Aerial crown-view tile of a tropical tree (Barro Colorado Island, Panama), acquired 20240611:
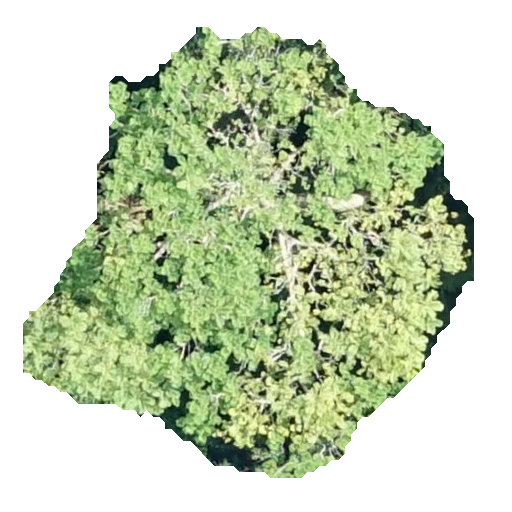
Species: Jacaranda copaia
GBIF accepted scientific name: Jacaranda copaia
Crown area: 211.396 m²